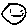
Label: smiley face